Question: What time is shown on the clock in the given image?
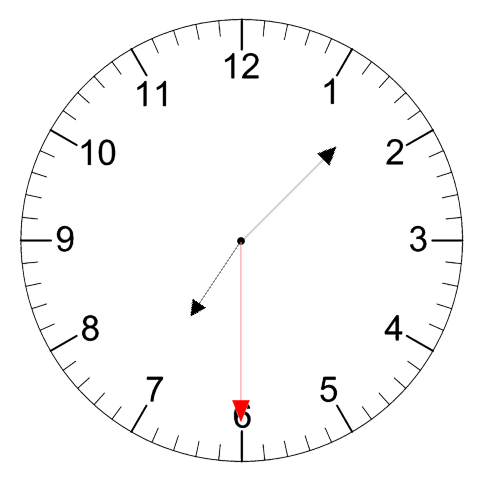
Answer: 07:07:30